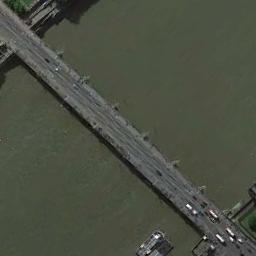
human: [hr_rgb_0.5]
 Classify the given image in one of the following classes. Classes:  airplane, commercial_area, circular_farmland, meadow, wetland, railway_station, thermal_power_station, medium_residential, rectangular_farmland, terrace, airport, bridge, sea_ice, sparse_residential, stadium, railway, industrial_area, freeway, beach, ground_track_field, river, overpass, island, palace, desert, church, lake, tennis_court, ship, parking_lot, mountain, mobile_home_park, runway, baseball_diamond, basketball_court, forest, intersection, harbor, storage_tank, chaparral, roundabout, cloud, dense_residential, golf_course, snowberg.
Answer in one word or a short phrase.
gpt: bridge